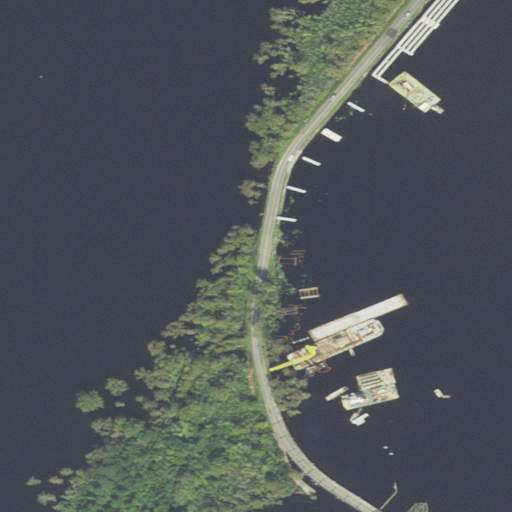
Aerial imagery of cape in North Carolina named Bear Garden Point containing open water, woody wetlands, open development, medium intensity development, herbaceous wetlands, low intensity development, and high intensity development